Question: I've seen this file created under Websphere Application Server configurations, also; I've noticed this file declares "binariesPath" that actually is a workspace.
what is the purpose of this file? who created it?

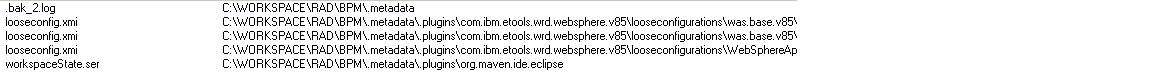
Answer: Normally, an application is installed in WebSphere Application Server as a zipped .ear. If your application is large or frequently changing there is significant overhead to packaging all classes/resources in all modules, packaging all modules int an .ear, deploying the packaged .ear to the server, and having the server unpackage it all.
The looseconfig.xmi file is created by RAD and passed to the server via a deployment property. The file describes the logical structure of an application and indicates that the actual classes/resources are physically located in the RAD workspace. This avoids the packaging/unpackaging overhead during deployment.